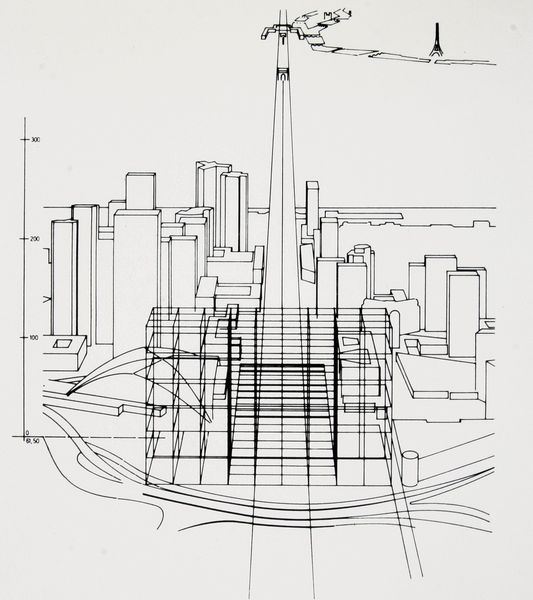
Titel: Zentrum für internationale Kommunikation und Ministerium für Städtebau und Wohnungswesen, Projekt, Paris - Baumassenstudie
Künstler: Jean Nouvel
Schlagwörter: weiß, stadt, grau, schwarz, skizze, zeichnung, architektur, studie, grafik, graphik, linien, schraffur, schwarzweiß, entwurf, haüser, plan, raster, maßstab, kubus, entwurd, planstadt, planung, stadtplanung, stadtarchitektur, wettbewerb, hochhäuser, stadtanlage, le corbusier, brutalismus, brasilia, urbanismus